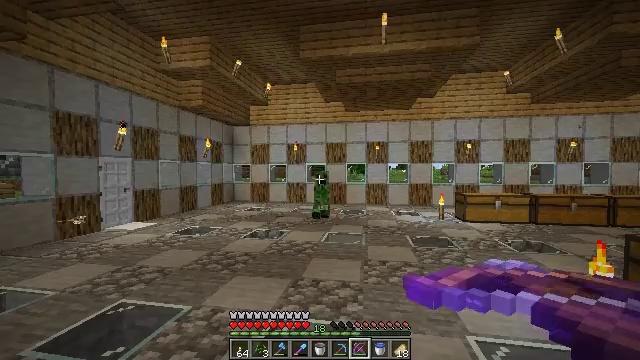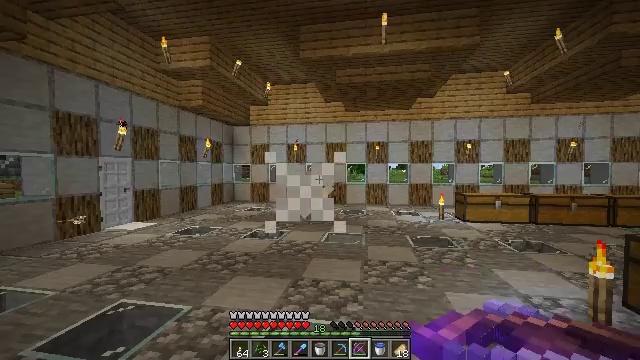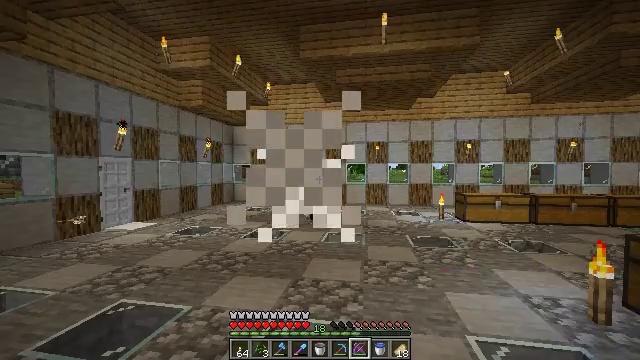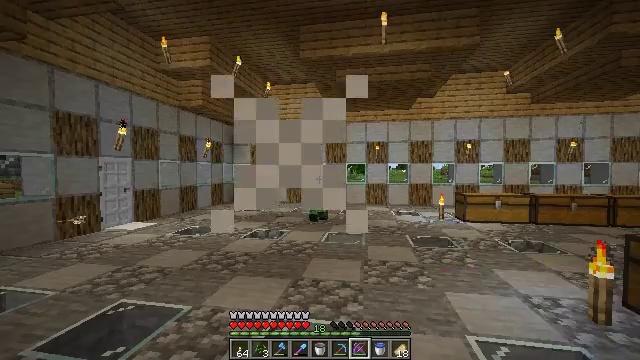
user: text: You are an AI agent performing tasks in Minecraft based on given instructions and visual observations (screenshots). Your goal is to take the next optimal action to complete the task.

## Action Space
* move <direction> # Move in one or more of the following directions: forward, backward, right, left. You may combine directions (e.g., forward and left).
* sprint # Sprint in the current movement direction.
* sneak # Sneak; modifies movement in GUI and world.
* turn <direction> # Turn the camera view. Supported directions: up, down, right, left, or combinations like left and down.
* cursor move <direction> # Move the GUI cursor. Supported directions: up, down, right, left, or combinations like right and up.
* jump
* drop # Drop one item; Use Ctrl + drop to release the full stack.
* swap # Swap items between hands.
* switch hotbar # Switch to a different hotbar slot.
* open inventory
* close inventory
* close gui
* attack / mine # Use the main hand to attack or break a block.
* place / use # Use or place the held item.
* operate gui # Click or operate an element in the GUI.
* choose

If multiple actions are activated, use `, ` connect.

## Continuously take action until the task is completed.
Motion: motion action
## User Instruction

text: Kill a creeper.
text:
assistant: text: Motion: no_op
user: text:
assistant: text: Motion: no_op
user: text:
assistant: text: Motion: no_op
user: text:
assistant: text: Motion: no_op